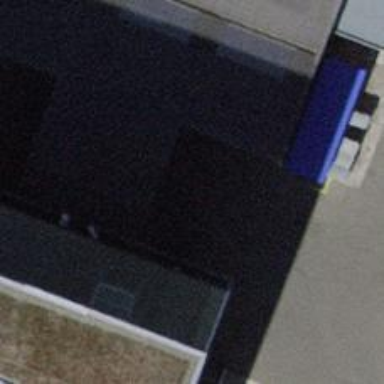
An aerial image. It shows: Fitness centre on leisure land.